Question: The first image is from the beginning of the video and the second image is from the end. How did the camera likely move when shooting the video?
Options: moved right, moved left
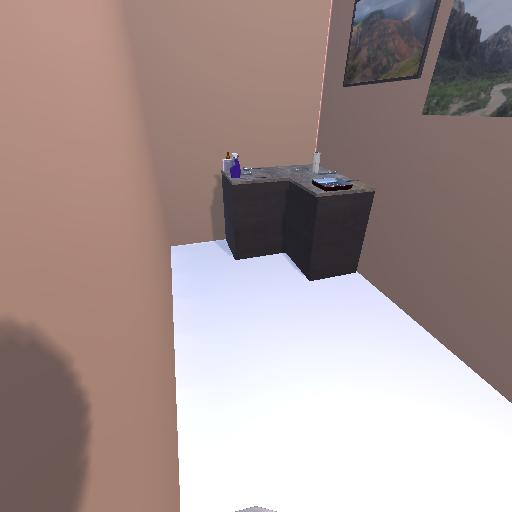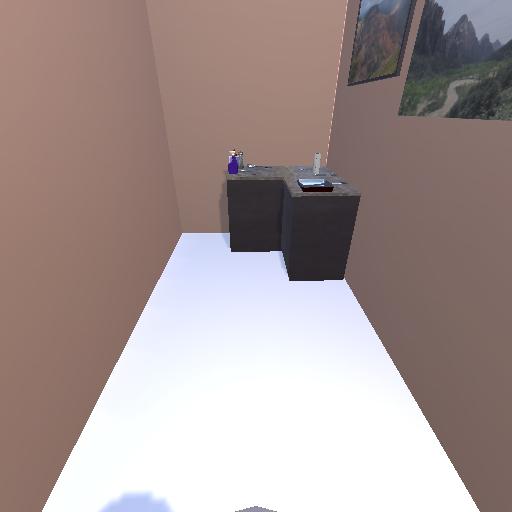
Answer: moved right